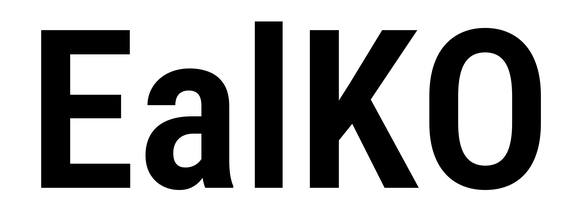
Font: Roboto_Condensed_SemiBold